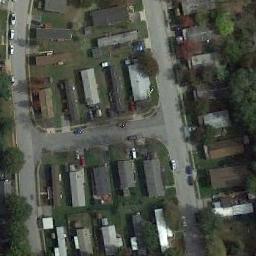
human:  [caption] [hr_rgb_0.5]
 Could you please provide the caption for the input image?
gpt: Many buildings of different shapes are in mobile home parks .

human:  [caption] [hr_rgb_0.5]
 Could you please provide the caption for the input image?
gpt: Here is a 90 degree turn road with rows of mobile homes on both sides .

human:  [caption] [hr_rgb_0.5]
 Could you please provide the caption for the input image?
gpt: The mobile home park has some mobile homes of different colors on the grass and some roads go through the mobile home park .

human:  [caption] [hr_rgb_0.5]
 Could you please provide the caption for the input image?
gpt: The mobile home park is on the grass next to some trees and road .

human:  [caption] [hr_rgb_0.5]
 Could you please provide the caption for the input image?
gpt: There are some buildings and green trees in the mobile home park .